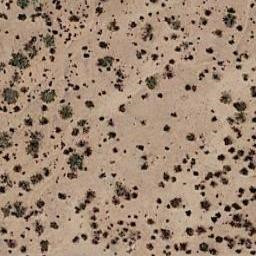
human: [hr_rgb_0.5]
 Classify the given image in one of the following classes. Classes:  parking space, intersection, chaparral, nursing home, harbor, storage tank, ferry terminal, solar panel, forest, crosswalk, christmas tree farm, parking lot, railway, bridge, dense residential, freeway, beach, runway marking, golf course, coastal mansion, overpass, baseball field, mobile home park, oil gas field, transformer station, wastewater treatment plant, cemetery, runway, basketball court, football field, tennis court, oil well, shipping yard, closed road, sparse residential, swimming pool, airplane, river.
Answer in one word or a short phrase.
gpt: chaparral